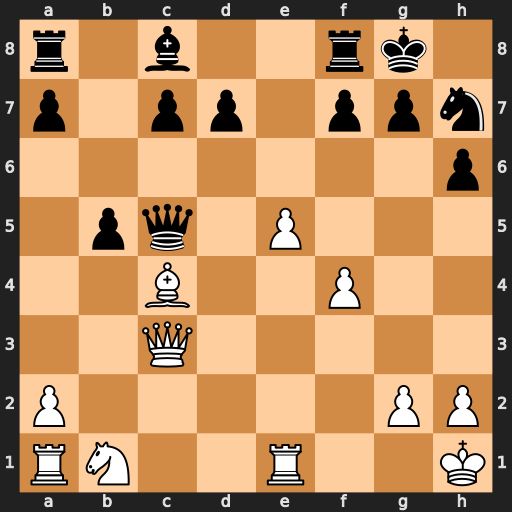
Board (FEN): r1b2rk1/p1pp1ppn/7p/1pq1P3/2B2P2/2Q5/P5PP/RN2R2K
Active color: w
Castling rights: -
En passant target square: -
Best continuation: Bxf7+ Rxf7 Qxc5